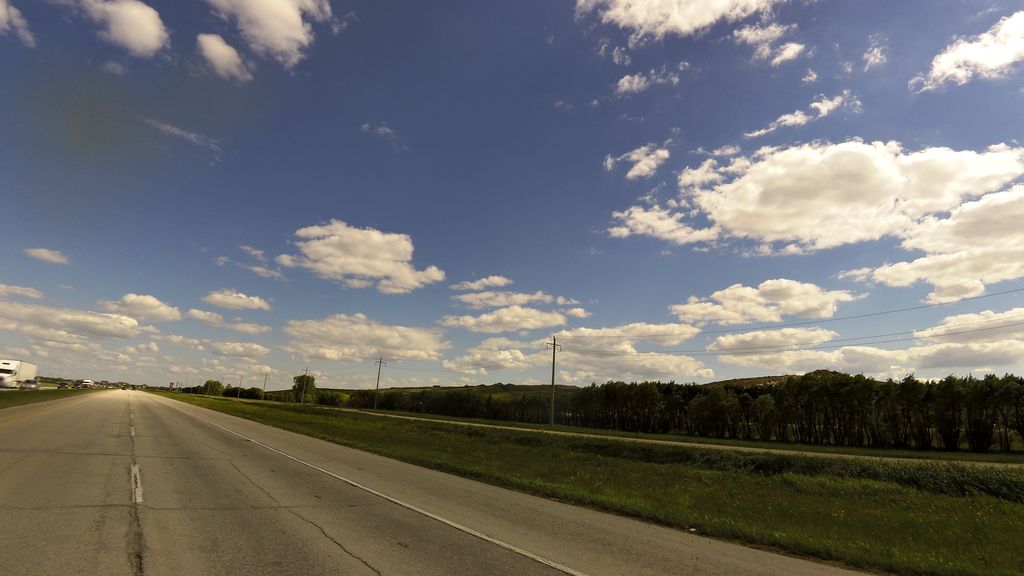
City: winnipeg